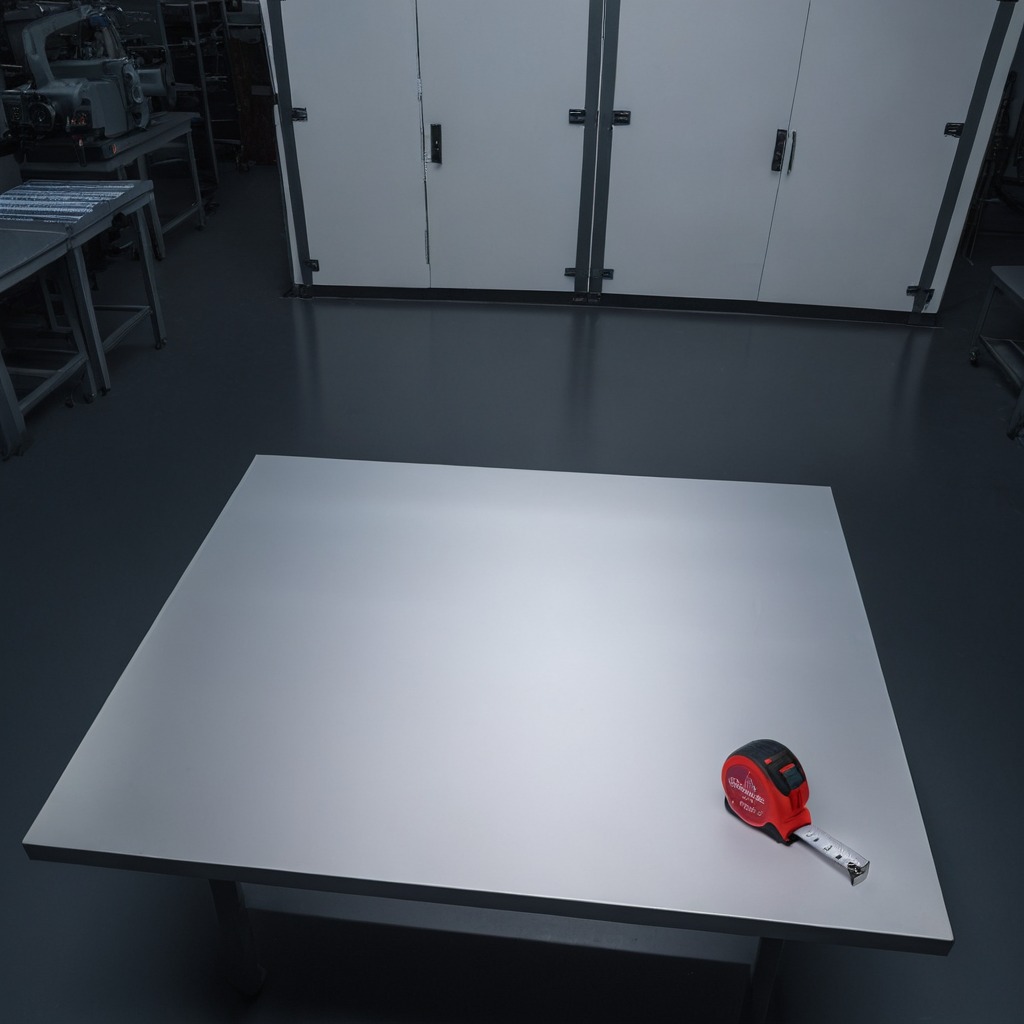
A measuring tape is lying on a clean empty table in a basement in the evening.